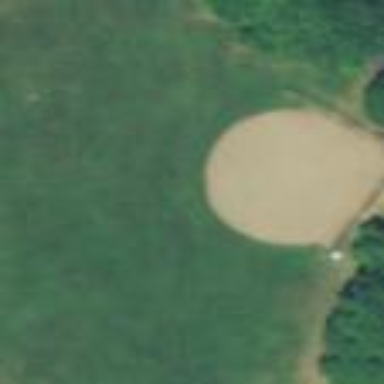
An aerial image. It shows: Baseball pitch for leisure land.